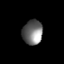
Tissue: skin
Cell type: Others
Senescence score: 0.7725
Nuclear area (px): 482
Mean DAPI intensity: 113.761